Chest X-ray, PA view. Patient: 45 years old, sex M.
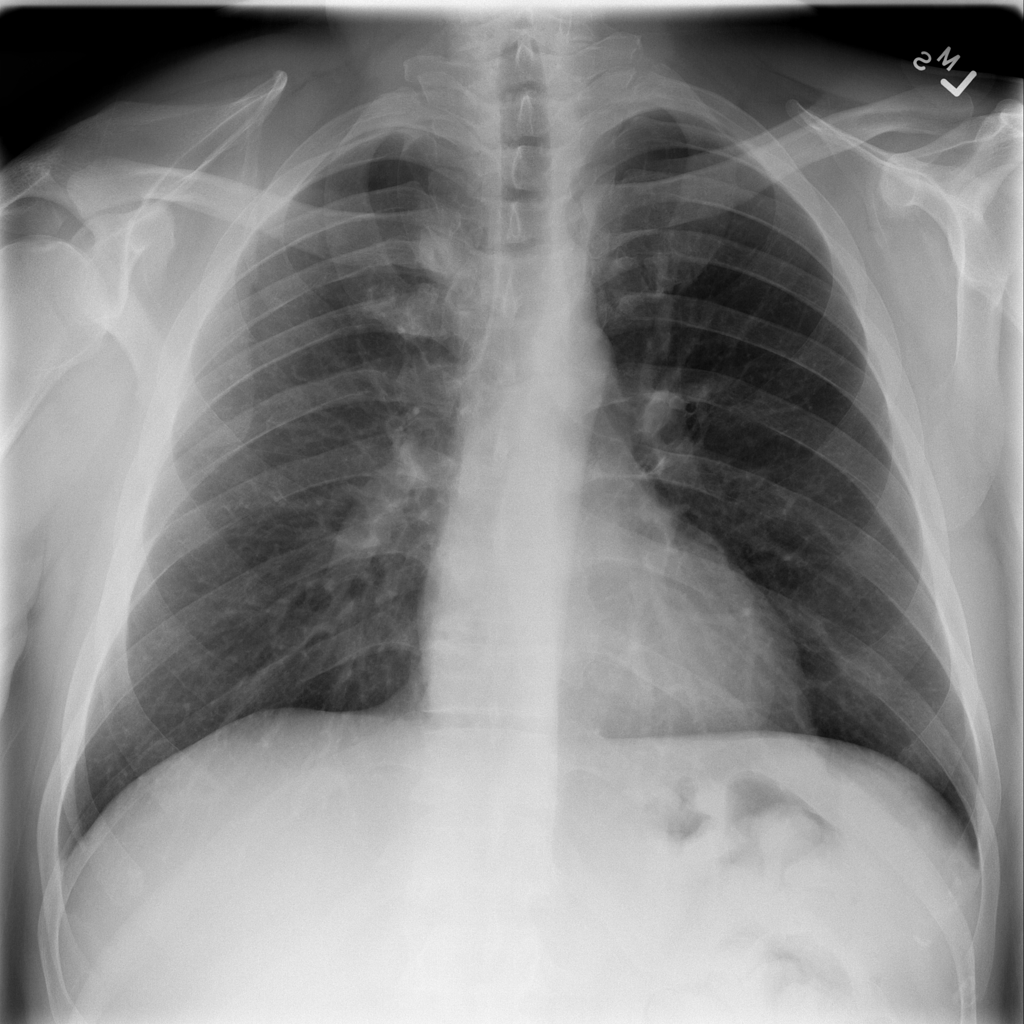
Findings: No Finding